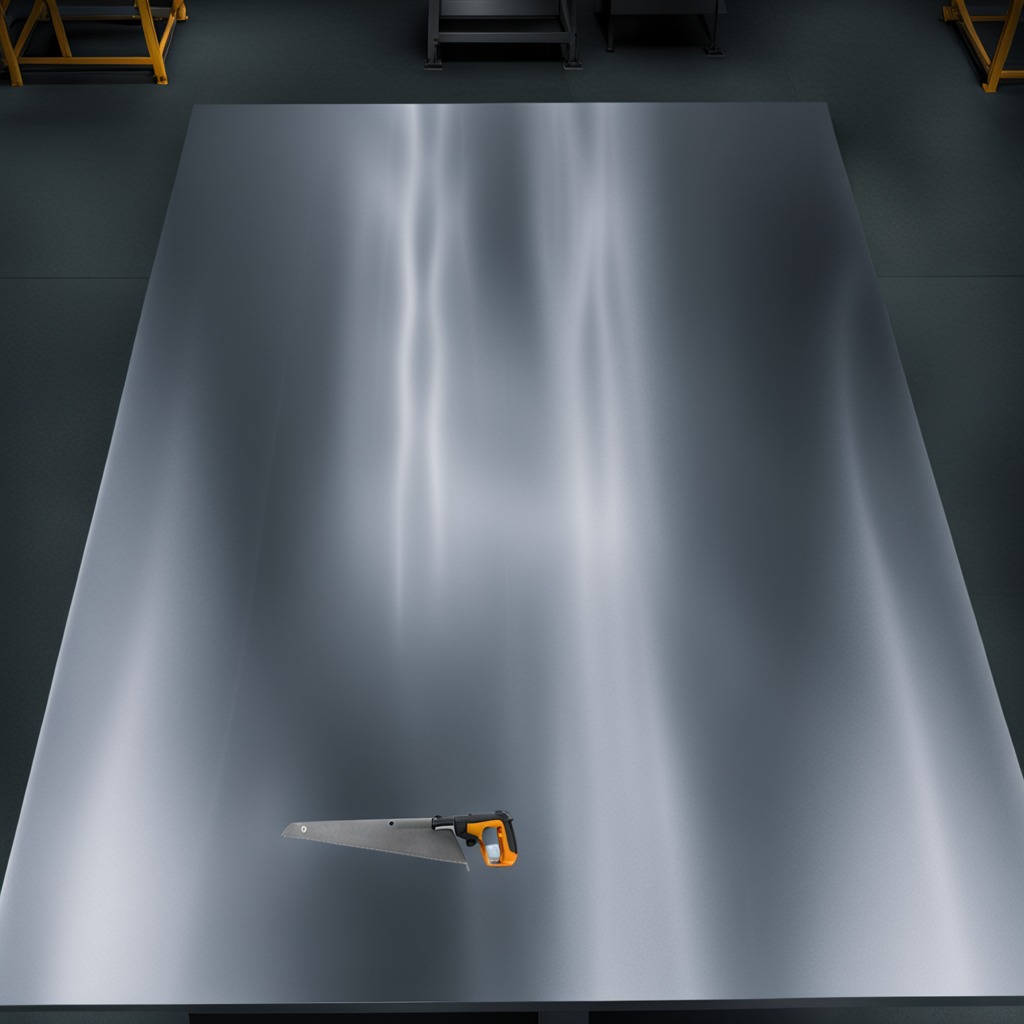
A metal saw is lying on the tabletop in the basement in the evening.